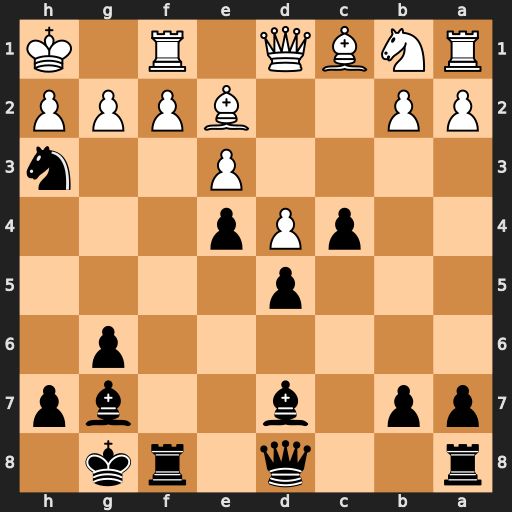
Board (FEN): r2q1rk1/pp1b2bp/6p1/3p4/2pPp3/4P2n/PP2BPPP/RNBQ1R1K
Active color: b
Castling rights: -
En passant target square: -
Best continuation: Nxf2+ Rxf2 Rxf2